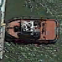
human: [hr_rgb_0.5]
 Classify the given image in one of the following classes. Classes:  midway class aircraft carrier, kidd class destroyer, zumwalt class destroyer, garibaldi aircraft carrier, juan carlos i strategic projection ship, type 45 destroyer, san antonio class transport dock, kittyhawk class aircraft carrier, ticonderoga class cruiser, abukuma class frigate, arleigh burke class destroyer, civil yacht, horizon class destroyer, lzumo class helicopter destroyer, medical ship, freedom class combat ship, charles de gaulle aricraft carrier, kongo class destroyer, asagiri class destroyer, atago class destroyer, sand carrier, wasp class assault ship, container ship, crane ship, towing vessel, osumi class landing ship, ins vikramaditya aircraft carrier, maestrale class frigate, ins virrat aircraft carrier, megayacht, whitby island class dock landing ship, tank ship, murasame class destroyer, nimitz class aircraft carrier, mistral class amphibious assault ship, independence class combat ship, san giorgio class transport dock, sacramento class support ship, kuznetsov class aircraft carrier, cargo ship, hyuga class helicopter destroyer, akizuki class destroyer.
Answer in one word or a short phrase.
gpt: Towing vessel